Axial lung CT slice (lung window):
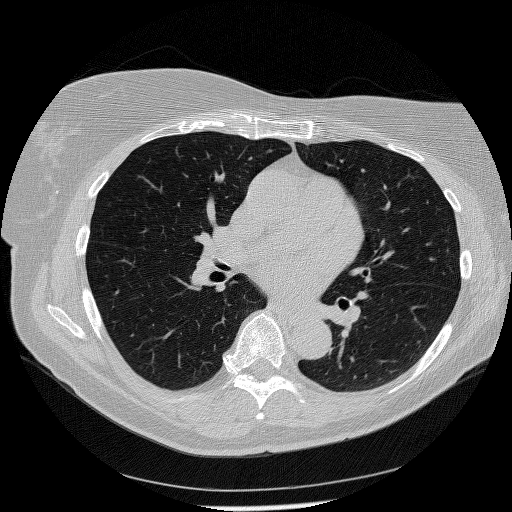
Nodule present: no